Field crop: maize
Growth stage: 2
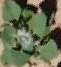
Species: chenopodium